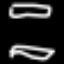
Label: hourglass